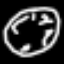
Label: clock